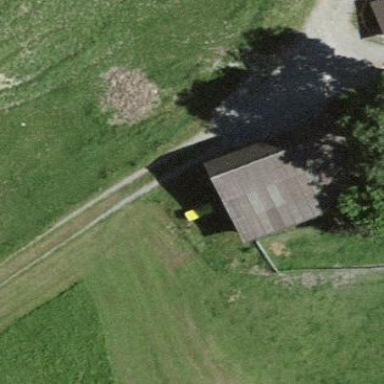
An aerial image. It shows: Shed building.